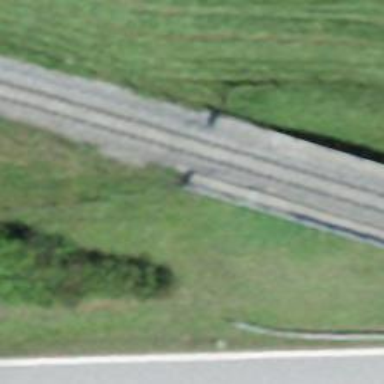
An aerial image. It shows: Narrow-gauge railway bridge with electrified contact line.